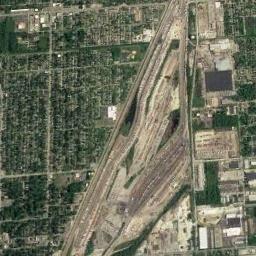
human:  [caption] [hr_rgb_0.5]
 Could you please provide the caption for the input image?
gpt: Many buildings of different shapes are beside the railway station .

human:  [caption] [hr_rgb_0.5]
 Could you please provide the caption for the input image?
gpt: The railway station is next to some buildings and trees .

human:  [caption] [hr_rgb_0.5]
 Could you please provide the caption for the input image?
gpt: The railway station with lots of railways is surrounded by a residential area .

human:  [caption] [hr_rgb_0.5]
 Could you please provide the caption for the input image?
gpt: There is a railway station under construction in the suburbs .

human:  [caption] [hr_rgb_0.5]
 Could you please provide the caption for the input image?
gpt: There are many green trees and some bare land around the railway station .